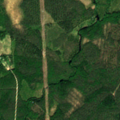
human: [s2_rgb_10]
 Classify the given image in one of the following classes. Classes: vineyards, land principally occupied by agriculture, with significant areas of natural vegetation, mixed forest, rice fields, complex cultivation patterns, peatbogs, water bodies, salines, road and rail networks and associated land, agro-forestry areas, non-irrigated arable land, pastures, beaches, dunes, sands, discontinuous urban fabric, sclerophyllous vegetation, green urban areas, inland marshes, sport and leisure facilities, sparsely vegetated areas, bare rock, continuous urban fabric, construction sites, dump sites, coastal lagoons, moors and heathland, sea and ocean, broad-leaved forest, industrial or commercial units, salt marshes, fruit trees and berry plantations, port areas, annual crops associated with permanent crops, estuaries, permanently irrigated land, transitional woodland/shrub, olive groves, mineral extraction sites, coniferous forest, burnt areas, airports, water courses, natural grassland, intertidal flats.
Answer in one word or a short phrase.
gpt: coniferous forest, mixed forest